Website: ulta-beauty
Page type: address-validator
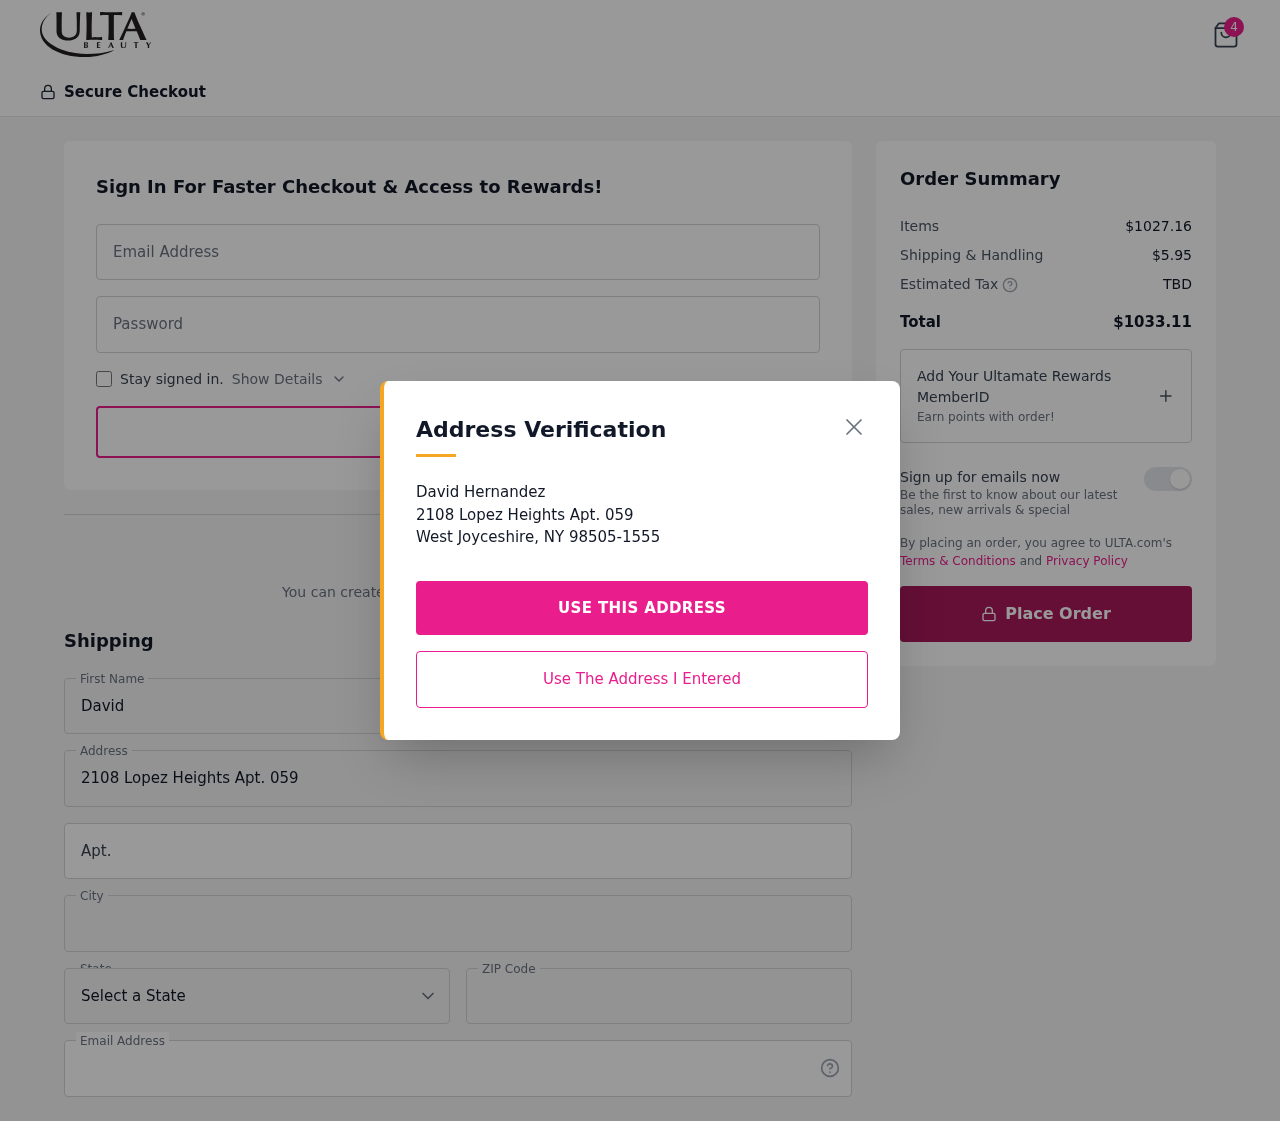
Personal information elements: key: PII_CITY
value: West Joyceshire
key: PII_EMAIL
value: david_hernandez@gmail.com
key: PII_FIRSTNAME
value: David
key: PII_LASTNAME
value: Hernandez
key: PII_POSTCODE
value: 98505
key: PII_STATE_ABBR
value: NY
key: PII_STREET
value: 2108 Lopez Heights Apt. 059
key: PII_STREET2
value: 2108 Lopez Heights Apt. 059
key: PII_STREET2
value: Apt. 632
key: PII_FULLNAME2
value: David Hernandez
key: PII_CITY2
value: West Joyceshire
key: PII_STATE_ABBR2
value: NY
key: PII_POSTCODE_FULL
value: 98505
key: PII_POSTCODE_EXT
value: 1555
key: PII_POSTCODE_NUMERIC
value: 98505
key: PII_POSTCODE_EXT_NUMERIC
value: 1555
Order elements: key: ORDER_NUM_ITEMS
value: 4
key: ORDER_SUBTOTAL
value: $1027.16
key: ORDER_SHIPPING_COST
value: $5.95
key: ORDER_TOTAL
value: $1033.11